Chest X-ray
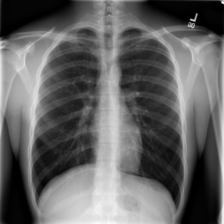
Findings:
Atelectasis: negative
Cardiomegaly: negative
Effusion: negative
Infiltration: negative
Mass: negative
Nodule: negative
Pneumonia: negative
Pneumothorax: negative
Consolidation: negative
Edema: negative
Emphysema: negative
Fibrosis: negative
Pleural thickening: negative
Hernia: negative